Field crop: maize
Growth stage: 2
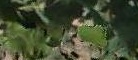
Species: maize